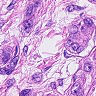
Metastatic tissue present: yes